Question: I have a custom Editable combobox in my application, When i enter some text into it,it will start from zero th index, so that it will give old value + new vale like this.
Eg
if text is
result is
How to solve this problem please help me to solve..

I have tried with setting index but it is giving another problem.. I have placed a image for this reference..Thanks in advance...
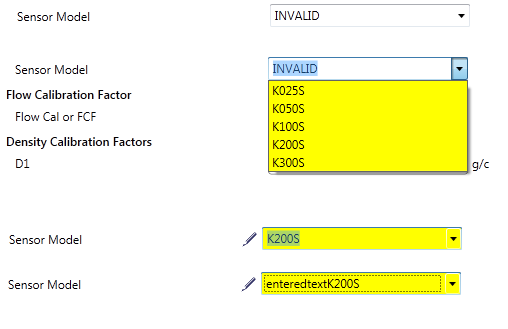
Answer: <URL>
1. Right click ComboBox > Edit Template > Edit Copy.
2. Put this under Window.Resources. <DataTemplate x:Key="ComboSelectionBoxTemplate">
<TextBlock>
<Run Text="selectedtext"/>
<Run Text="{Binding Name}"/>
</TextBlock>
</DataTemplate>
3. Ctrl+F for <ContentPresenter ContentTemplate="{TemplateBinding SelectionBoxItemTemplate}" and replace ContentTemplate with ContentTemplate="{StaticResource ComboSelectionBoxTemplate}"".
You can change the 'Binding' in 'Run' accordingly. Also you can write a 'Converter' accordingly if you wish so.